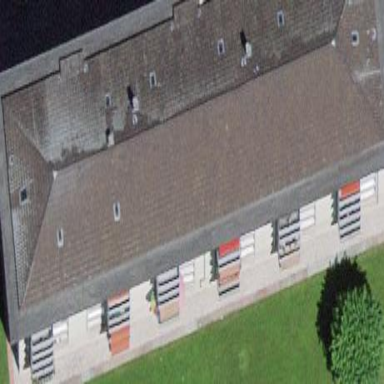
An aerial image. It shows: Hipped roof made of roof tiles on apartment building.